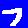
Digit: 7